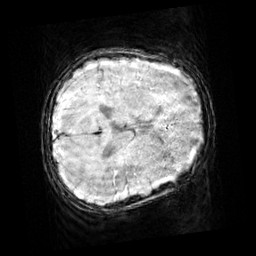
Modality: SWI
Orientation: axial
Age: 10
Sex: female
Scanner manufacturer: siemens
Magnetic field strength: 3 T
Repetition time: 0.027 s
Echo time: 0.02 s